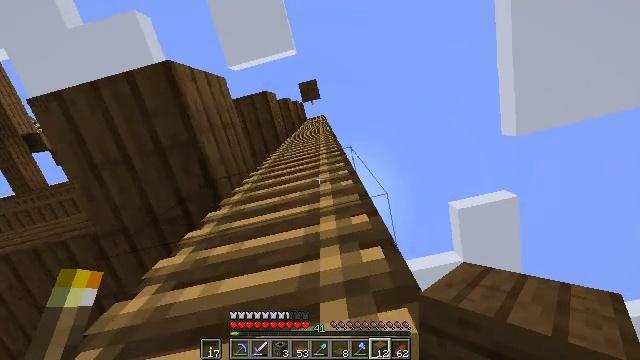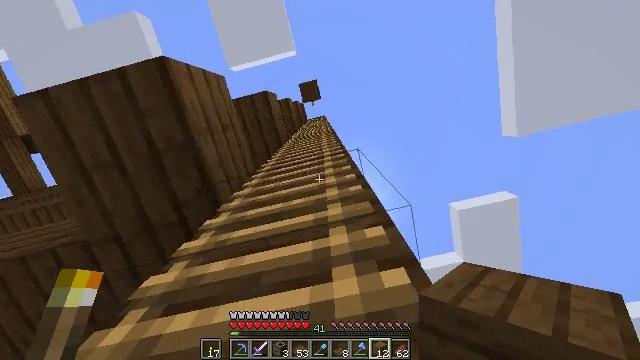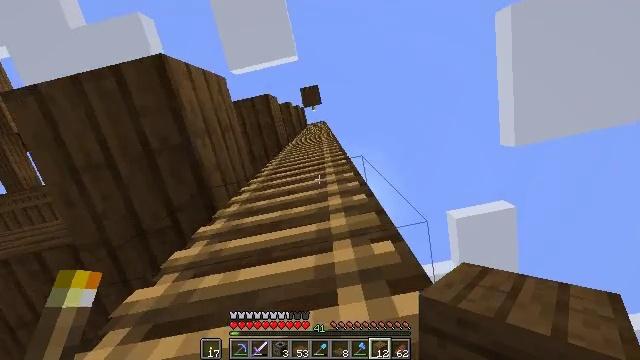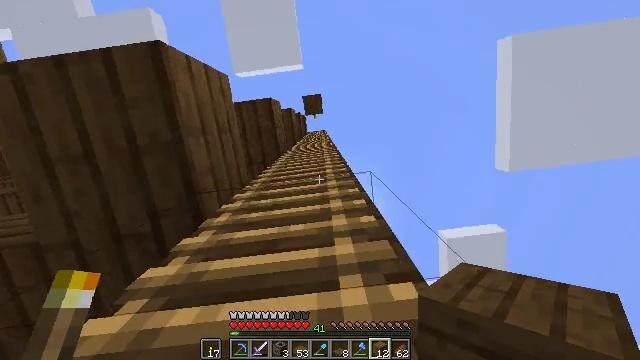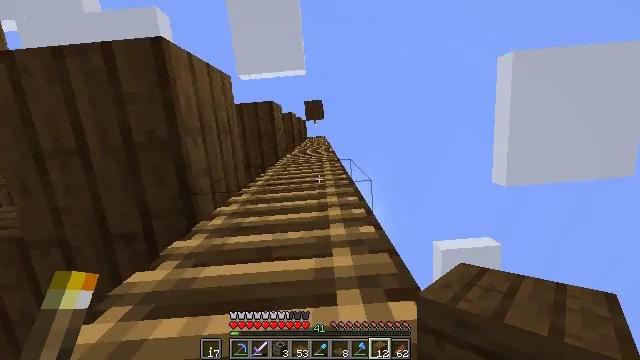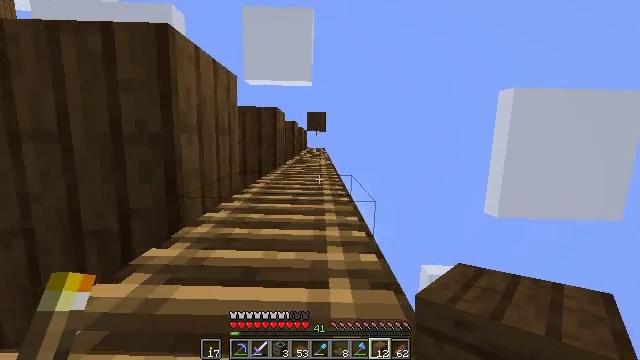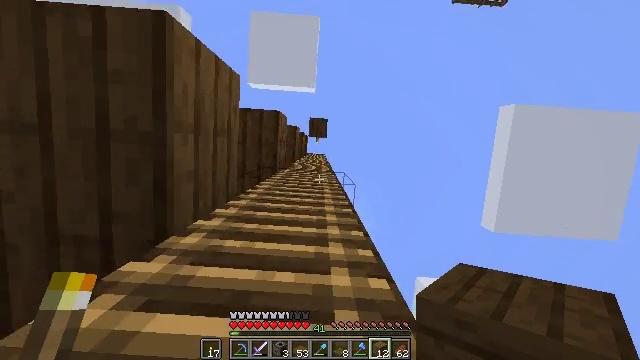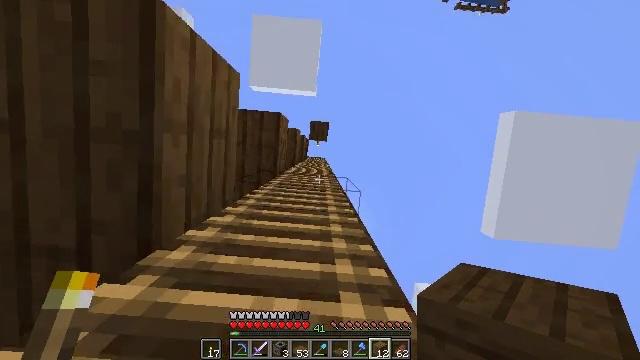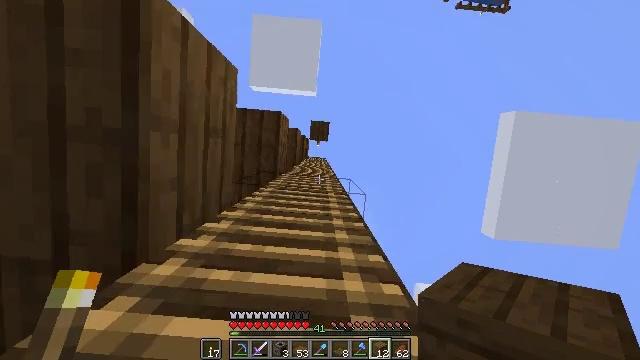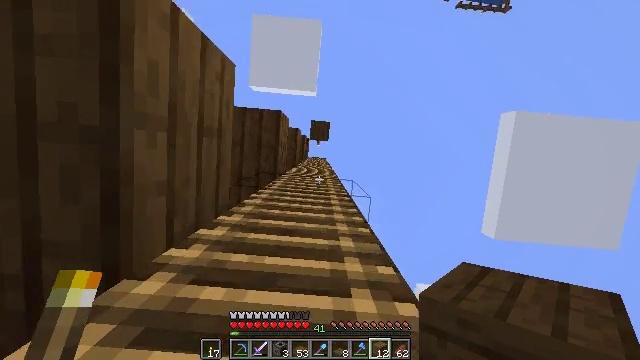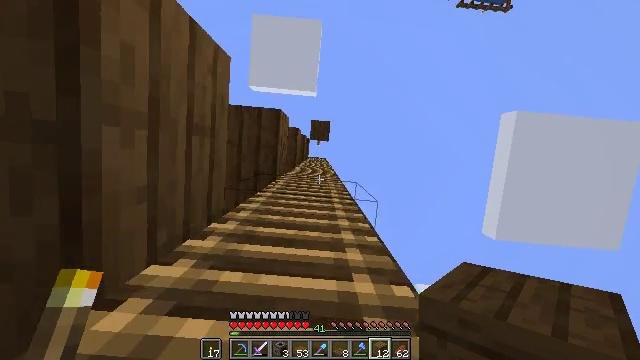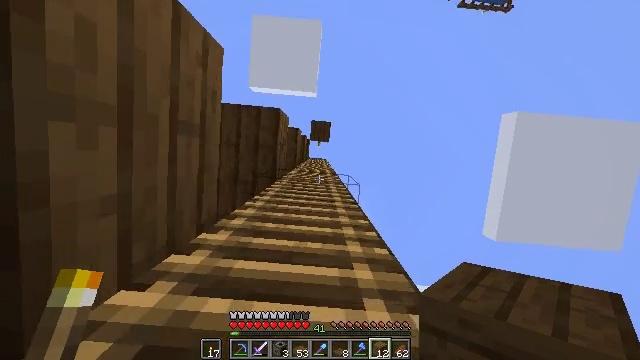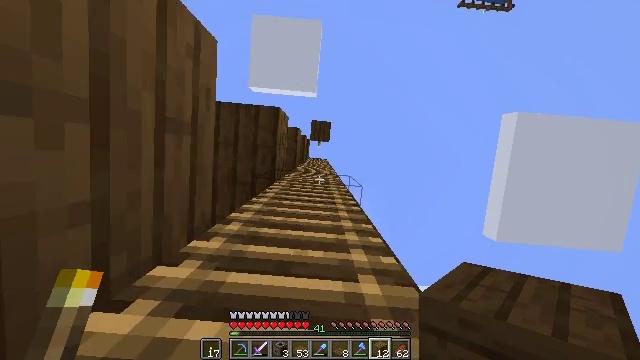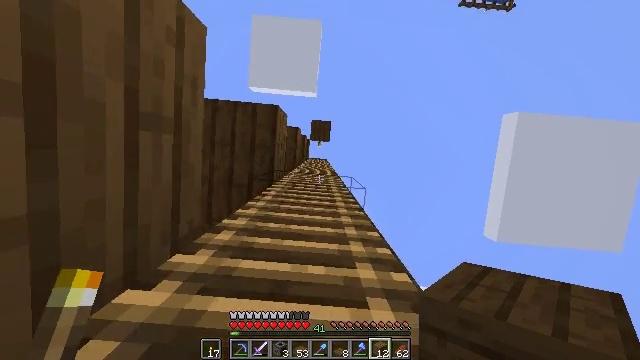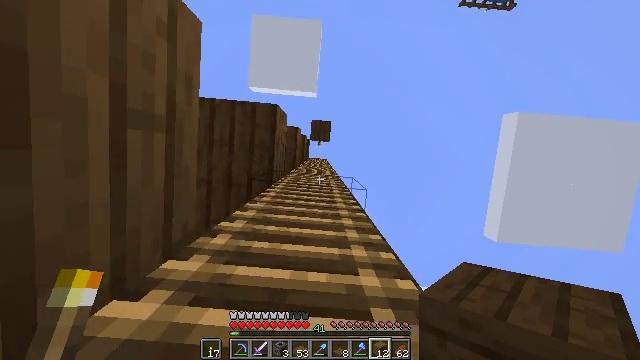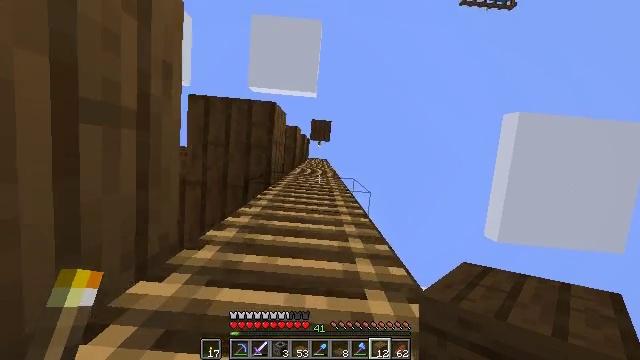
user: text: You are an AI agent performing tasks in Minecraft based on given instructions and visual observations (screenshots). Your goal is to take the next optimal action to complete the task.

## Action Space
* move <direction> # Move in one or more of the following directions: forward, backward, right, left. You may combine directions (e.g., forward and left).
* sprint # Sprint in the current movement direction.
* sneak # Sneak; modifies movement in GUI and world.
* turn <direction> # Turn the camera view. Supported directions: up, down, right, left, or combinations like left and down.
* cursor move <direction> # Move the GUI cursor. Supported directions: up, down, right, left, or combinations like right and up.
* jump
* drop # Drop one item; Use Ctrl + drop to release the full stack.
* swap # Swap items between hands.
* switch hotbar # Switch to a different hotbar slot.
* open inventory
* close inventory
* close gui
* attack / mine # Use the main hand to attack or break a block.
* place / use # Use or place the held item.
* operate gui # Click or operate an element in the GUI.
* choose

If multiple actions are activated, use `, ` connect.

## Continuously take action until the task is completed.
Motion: motion action
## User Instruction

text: Put the ingredients together and craft a rabbit stew.
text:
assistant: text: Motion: move forward, jump
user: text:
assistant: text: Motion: move forward, turn right and up, jump
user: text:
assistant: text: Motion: move forward, turn right and up, jump
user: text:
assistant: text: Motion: move forward, sprint, turn right and up, jump
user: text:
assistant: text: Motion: move forward, sprint, turn right and up, jump
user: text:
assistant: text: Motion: move forward, sprint, turn right and up, jump
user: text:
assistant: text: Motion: move forward, jump
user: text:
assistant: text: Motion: move forward, jump
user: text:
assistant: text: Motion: move forward, jump
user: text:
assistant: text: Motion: move forward, jump
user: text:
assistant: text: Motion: move forward, jump
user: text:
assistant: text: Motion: move forward, sprint, jump
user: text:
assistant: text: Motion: move forward, sprint, jump
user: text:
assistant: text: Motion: move forward, sprint, jump
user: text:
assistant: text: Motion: move forward, jump
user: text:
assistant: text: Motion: move forward, jump
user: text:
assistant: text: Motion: move forward, turn left, jump
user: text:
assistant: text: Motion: move forward, turn left, jump
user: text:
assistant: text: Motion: move forward, sprint, turn left, jump
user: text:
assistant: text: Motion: move forward, sprint, jump
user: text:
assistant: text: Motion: move forward, sprint, jump
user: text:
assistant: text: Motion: move forward, jump
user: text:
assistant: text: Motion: move forward, jump
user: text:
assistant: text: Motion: move forward, jump
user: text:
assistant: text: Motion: move forward, jump
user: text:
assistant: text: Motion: move forward, sprint, jump
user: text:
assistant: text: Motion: move forward, sprint, jump
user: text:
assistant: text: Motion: move forward, sprint, jump
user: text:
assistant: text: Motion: move forward, jump
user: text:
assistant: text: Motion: move forward, jump